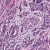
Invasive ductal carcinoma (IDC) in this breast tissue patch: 1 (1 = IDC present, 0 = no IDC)